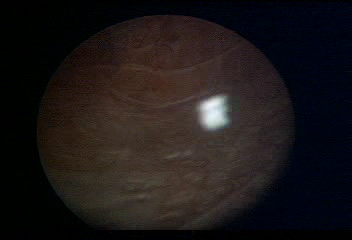
Modality: WLC
Class: Normal mucosa
Bladder cancer association: No